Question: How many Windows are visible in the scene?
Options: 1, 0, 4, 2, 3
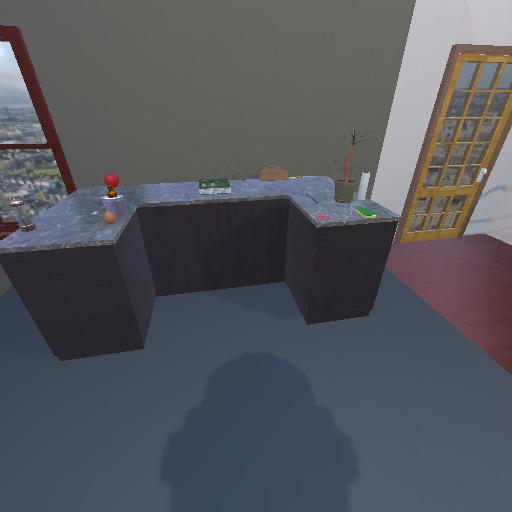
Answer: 1